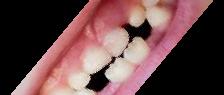
Condition: hypodontia